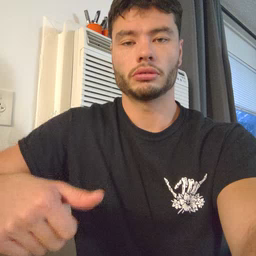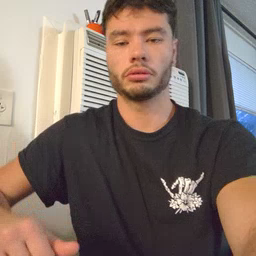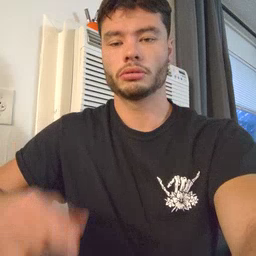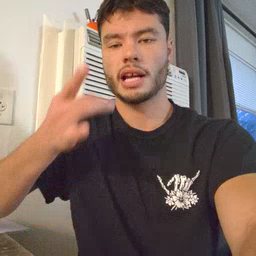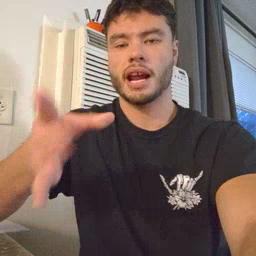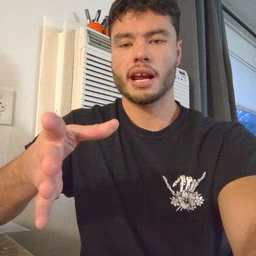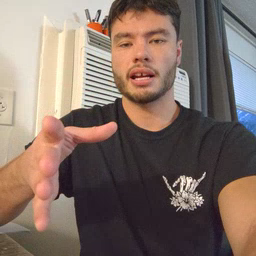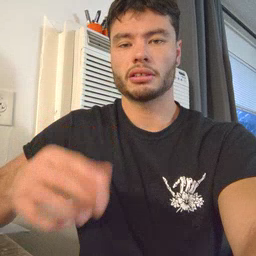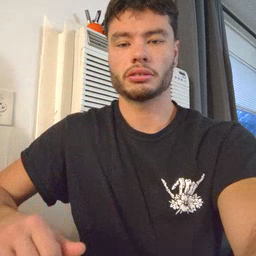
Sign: hate